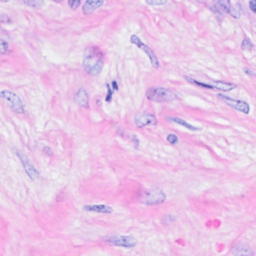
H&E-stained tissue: Breast